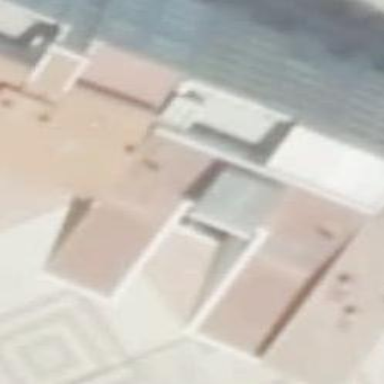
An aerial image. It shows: Part of building.